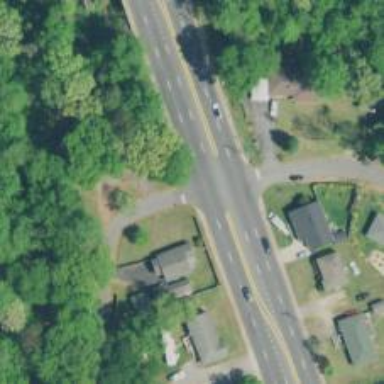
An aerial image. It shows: Unmarked road crossing.